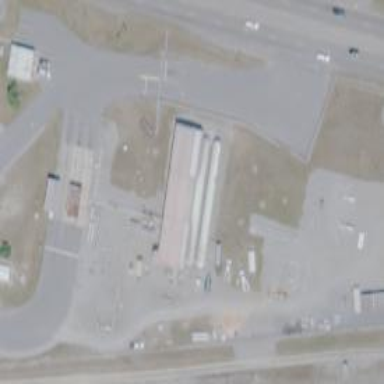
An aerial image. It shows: Fence surrounding industrial area designated as petroleum terminal.